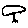
Label: bird